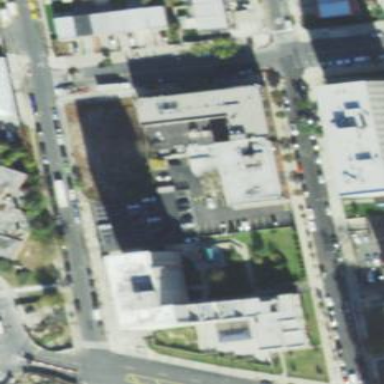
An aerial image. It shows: Building.